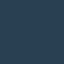
Land use / land cover: SeaLake